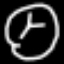
Label: clock